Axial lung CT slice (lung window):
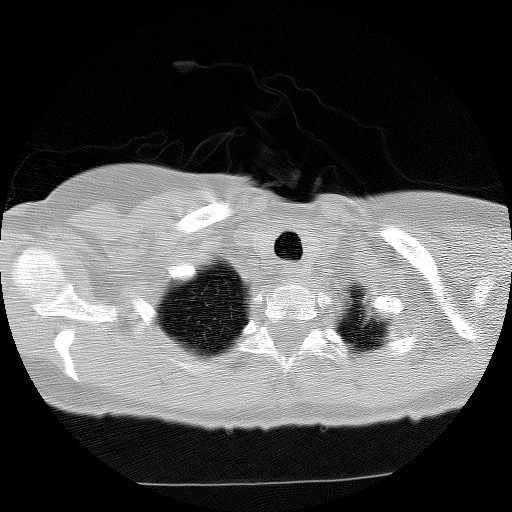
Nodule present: no